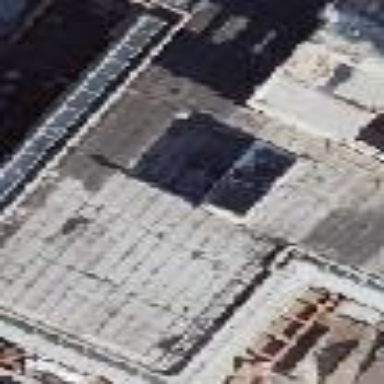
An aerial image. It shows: Commercial building with flat roof.